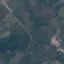
Land use / land cover: PermanentCrop